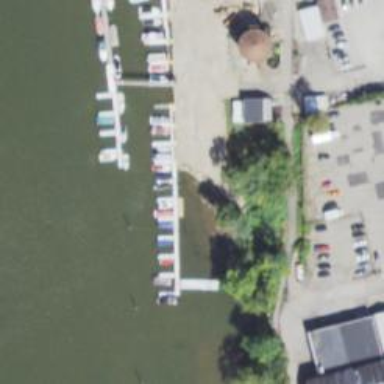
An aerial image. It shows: Pier with mooring facilities.